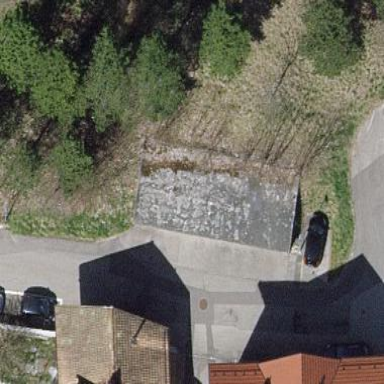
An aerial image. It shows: Garage.